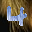
Label: 4